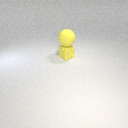
large yellow rubber sphere above small yellow rubber cube